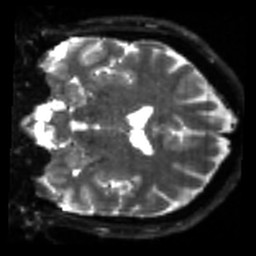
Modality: sbref
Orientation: coronal
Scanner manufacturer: siemens
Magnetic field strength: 3 T
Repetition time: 4 s
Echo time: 0.0594 s